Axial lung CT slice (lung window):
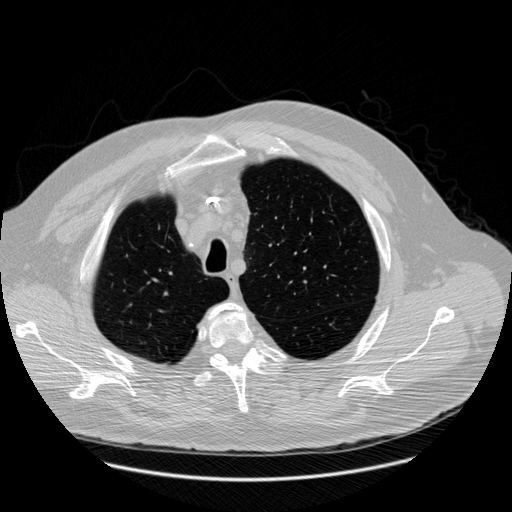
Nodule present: no